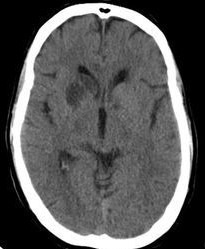
Label: notumor